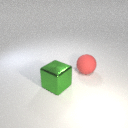
large red rubber sphere behind large green metal cube